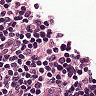
Metastatic tissue present: no